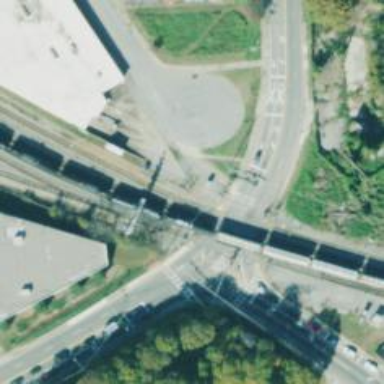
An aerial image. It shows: Railway crossing.